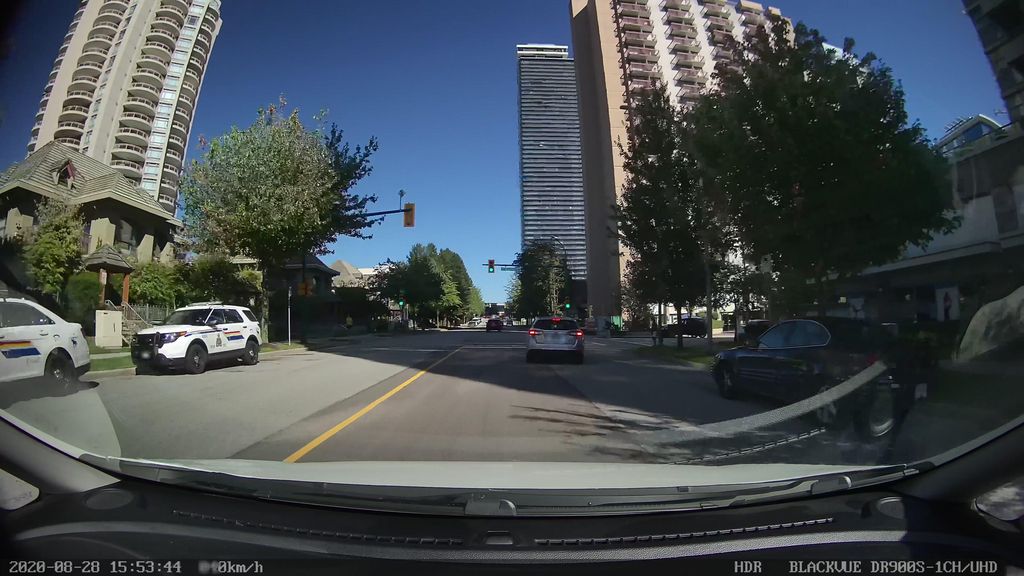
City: vancouver